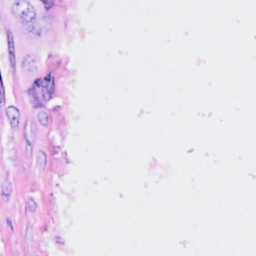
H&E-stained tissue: Breast